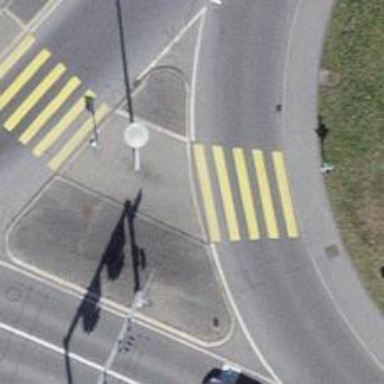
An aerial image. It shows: Footway that serves as traffic island.